Question: I have a fairly straightforward SSIS package where I can't sucessfully pass the value of a package-scoped variable from the Control Flow to a Data Flow task. Consider the below diagram:

The Execute SQL task gets values from a list of "machines". This is used to control a ForEach Loop Container, which works very well. Next a script task performs some math and assigns a single number to a package scoped variable (integer type). I have added message boxes that pop up during the loop so that I can verify that the value of this variable is being set properly.
The last icon is a data flow where I want to use the variable value. I have a simple script task that contains just a message box showing me the current value of this same variable. Every time, the variable is the value that I initially set in the designer (BIDS). Therefore, the value is not being "passed" to the data flow. I have verified multiple times that the names of the variables are correct (including case sensitive values).
This should be pretty simple, and I am getting frustrated with this issue. I would greatly appreciate and suggestions or comments. Thank you!
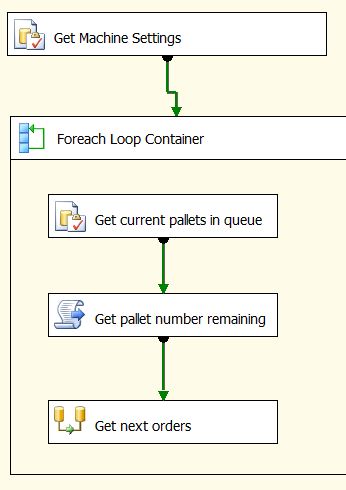
Answer: How are you setting the package variable from your script task? It should look like this (c#):
'''
DTS.Variables["testVariable"].Value = "some value";
'''
Then to test it from the script component in your dataflow task:
'''
public override void PostExecute()
{
base.PostExecute();
MessageBox.Show(Variables.testVariable, "test");
}
'''
I did this in a test package and it worked fine.
EDIT
Also make sure that you added the variable to the ReadWriteVariables section of the properties for the script tasks.